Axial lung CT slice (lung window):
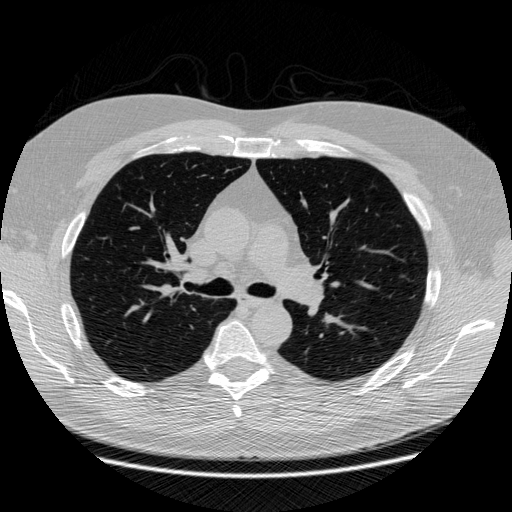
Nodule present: no